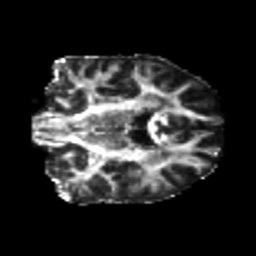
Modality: FA
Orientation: coronal
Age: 24
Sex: male
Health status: healthy
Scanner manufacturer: philips
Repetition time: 7.387 s
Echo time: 0.08599 s